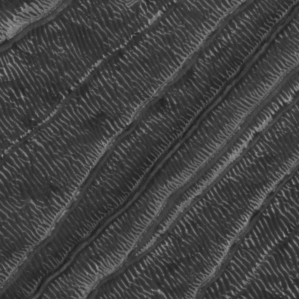
Label: frost